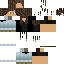
A female human skin with medium skin, wearing brown long hair dressed in a blue tshirt and brown pants, featuring a closed mouth.